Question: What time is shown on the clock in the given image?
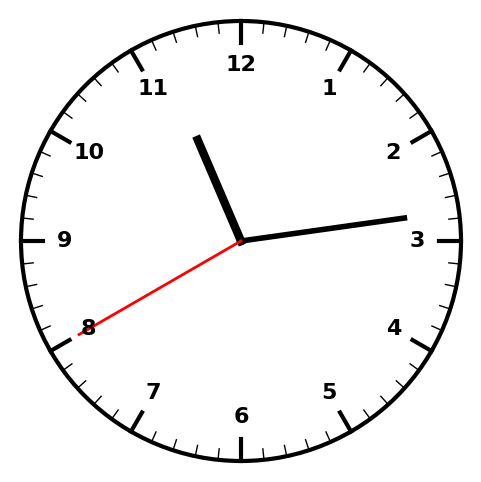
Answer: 11:13:40